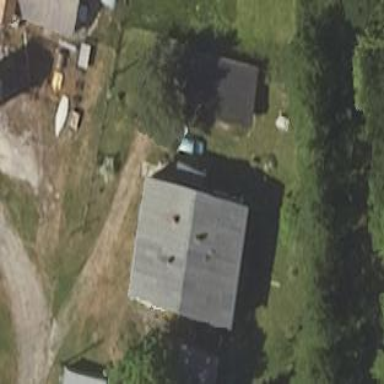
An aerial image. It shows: Simple house.